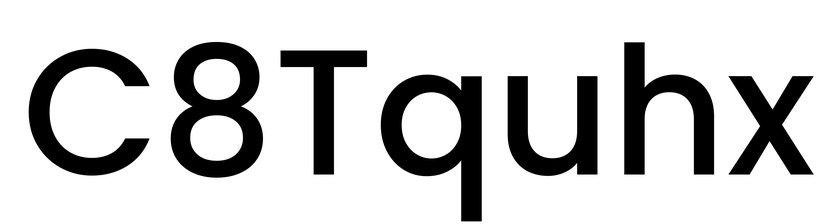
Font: Poppins-Medium